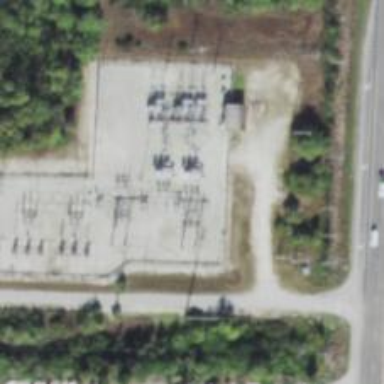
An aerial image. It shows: Switch for power supply.